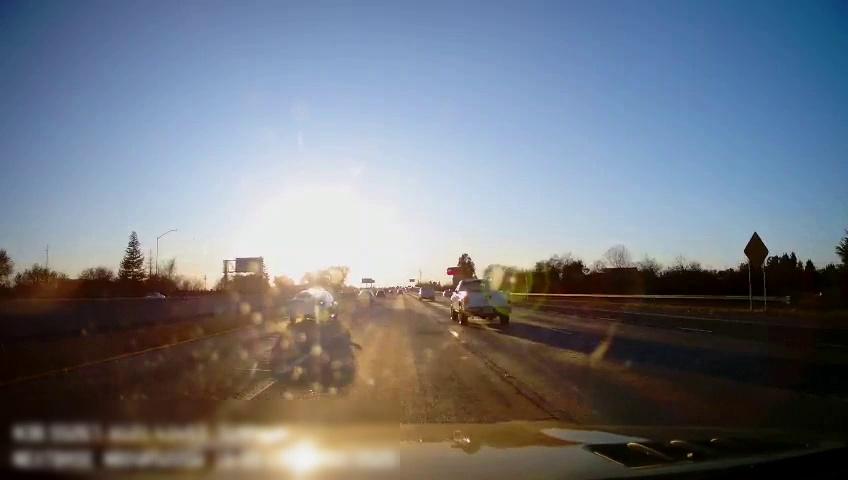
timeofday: Day
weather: Sunny
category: Drivable Space
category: Vehicles | Truck
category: Vehicles | SUV
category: Vehicles | Car
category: Vehicles | Car
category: Vehicles | SUV
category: Vehicles | Truck
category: Lanes | Alternate Lane
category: Lanes | Alternate Lane
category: Lanes | Current Lane
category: Lanes | Current Lane
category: Lanes | Alternate Lane
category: Lanes | Alternate Lane
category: Traffic | Signs
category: Traffic | Signs